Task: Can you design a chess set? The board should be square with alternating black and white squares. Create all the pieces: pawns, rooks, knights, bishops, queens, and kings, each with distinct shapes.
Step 757:
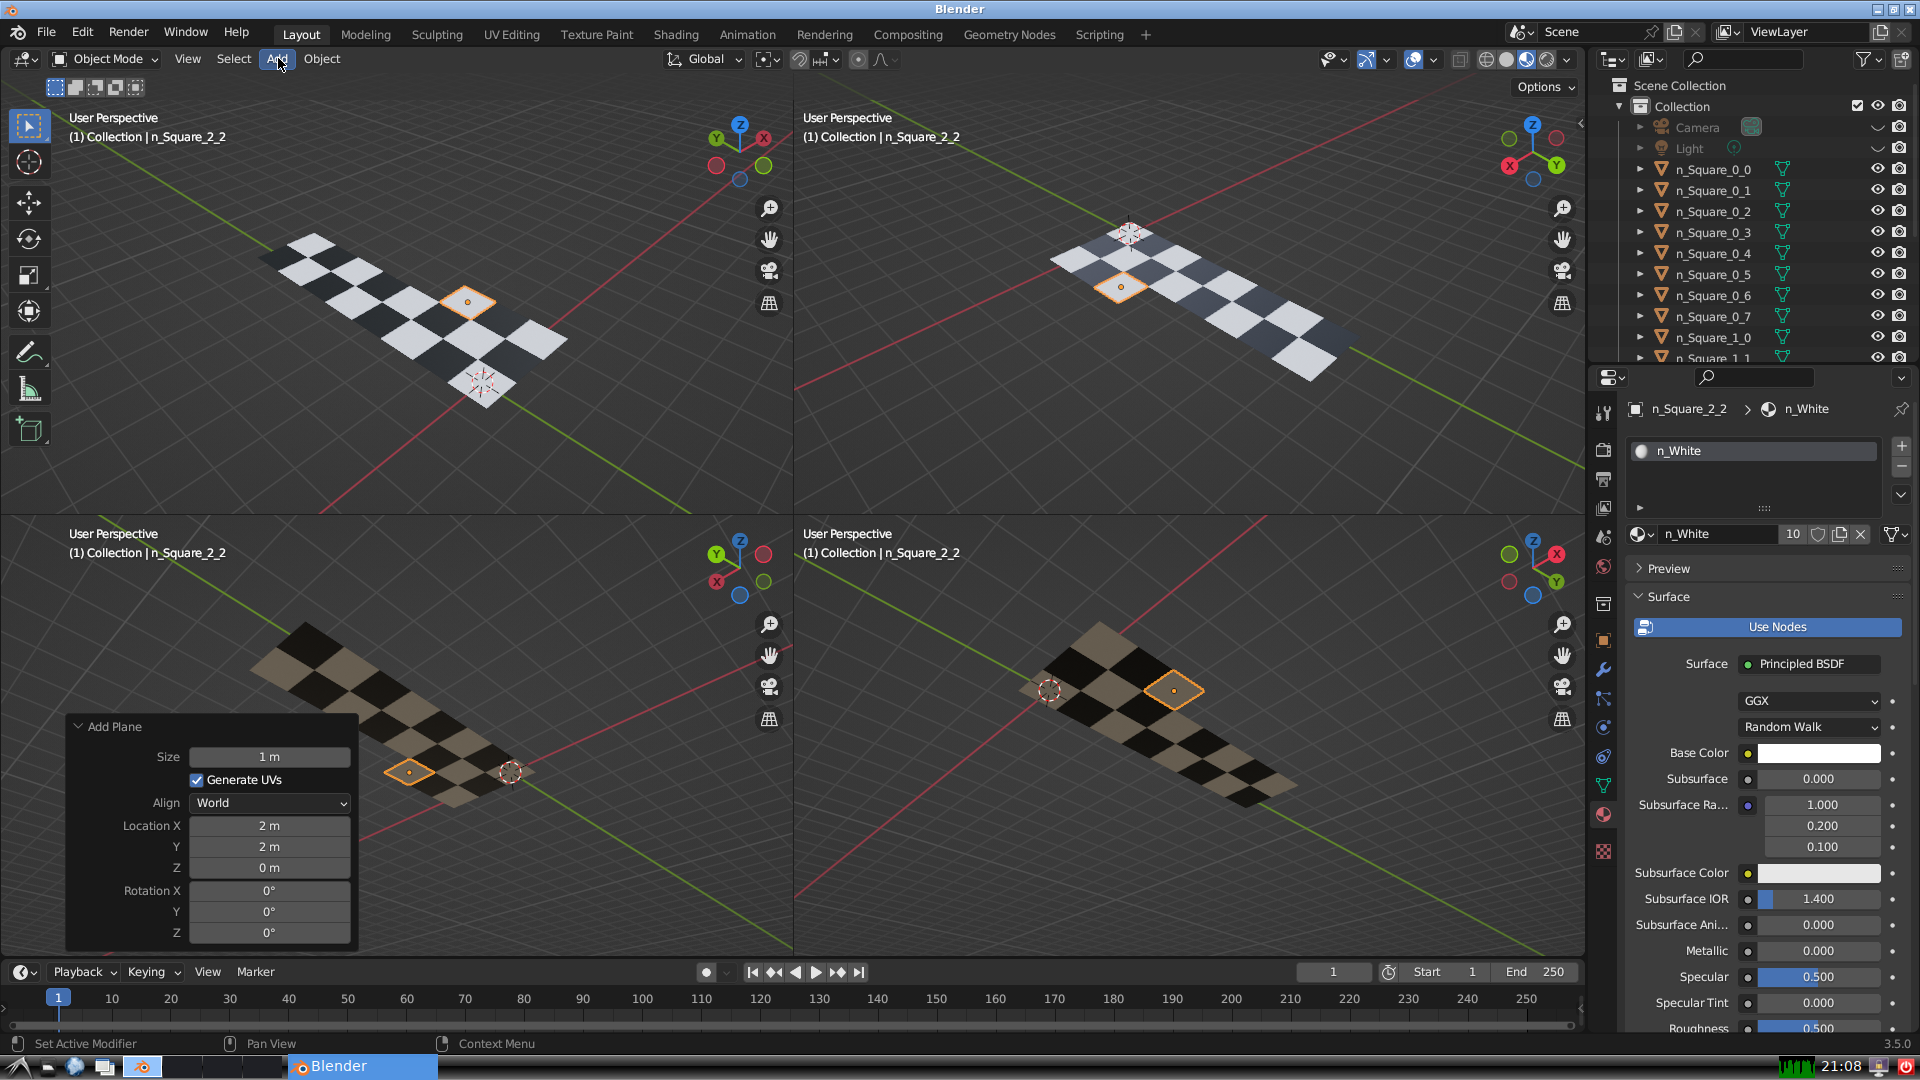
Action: click: no